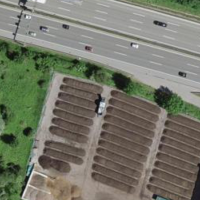
EUNIS habitat code: 57
Species observed at this site:
Milvus milvus